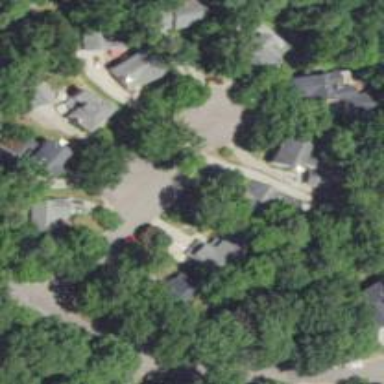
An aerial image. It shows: Residential neighbourhood.